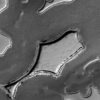
Label: not_dusty